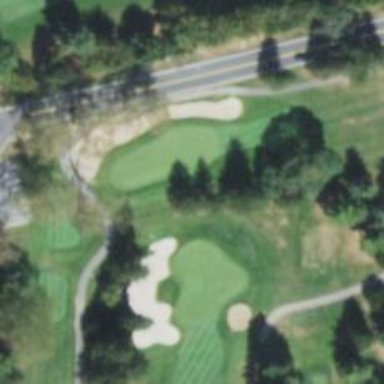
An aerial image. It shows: Golf hole.